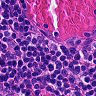
Metastatic tissue present: no